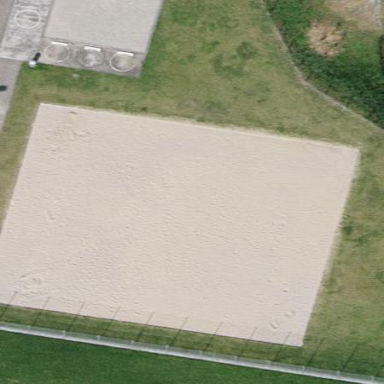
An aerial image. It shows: Pitch for leisure activities.